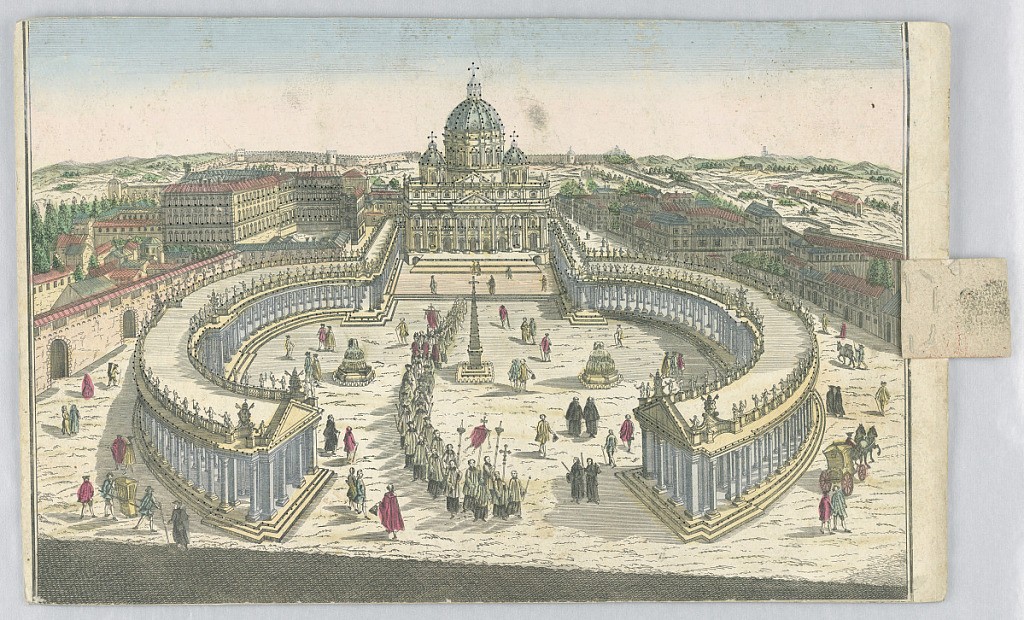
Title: Peep-Show Print: St. Peter's Basilica, Rome
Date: mid- 18th century
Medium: Engraving, brush and wash on paper
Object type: Print
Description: Aerial view of St. Peter's Basilica, Rome.